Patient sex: M
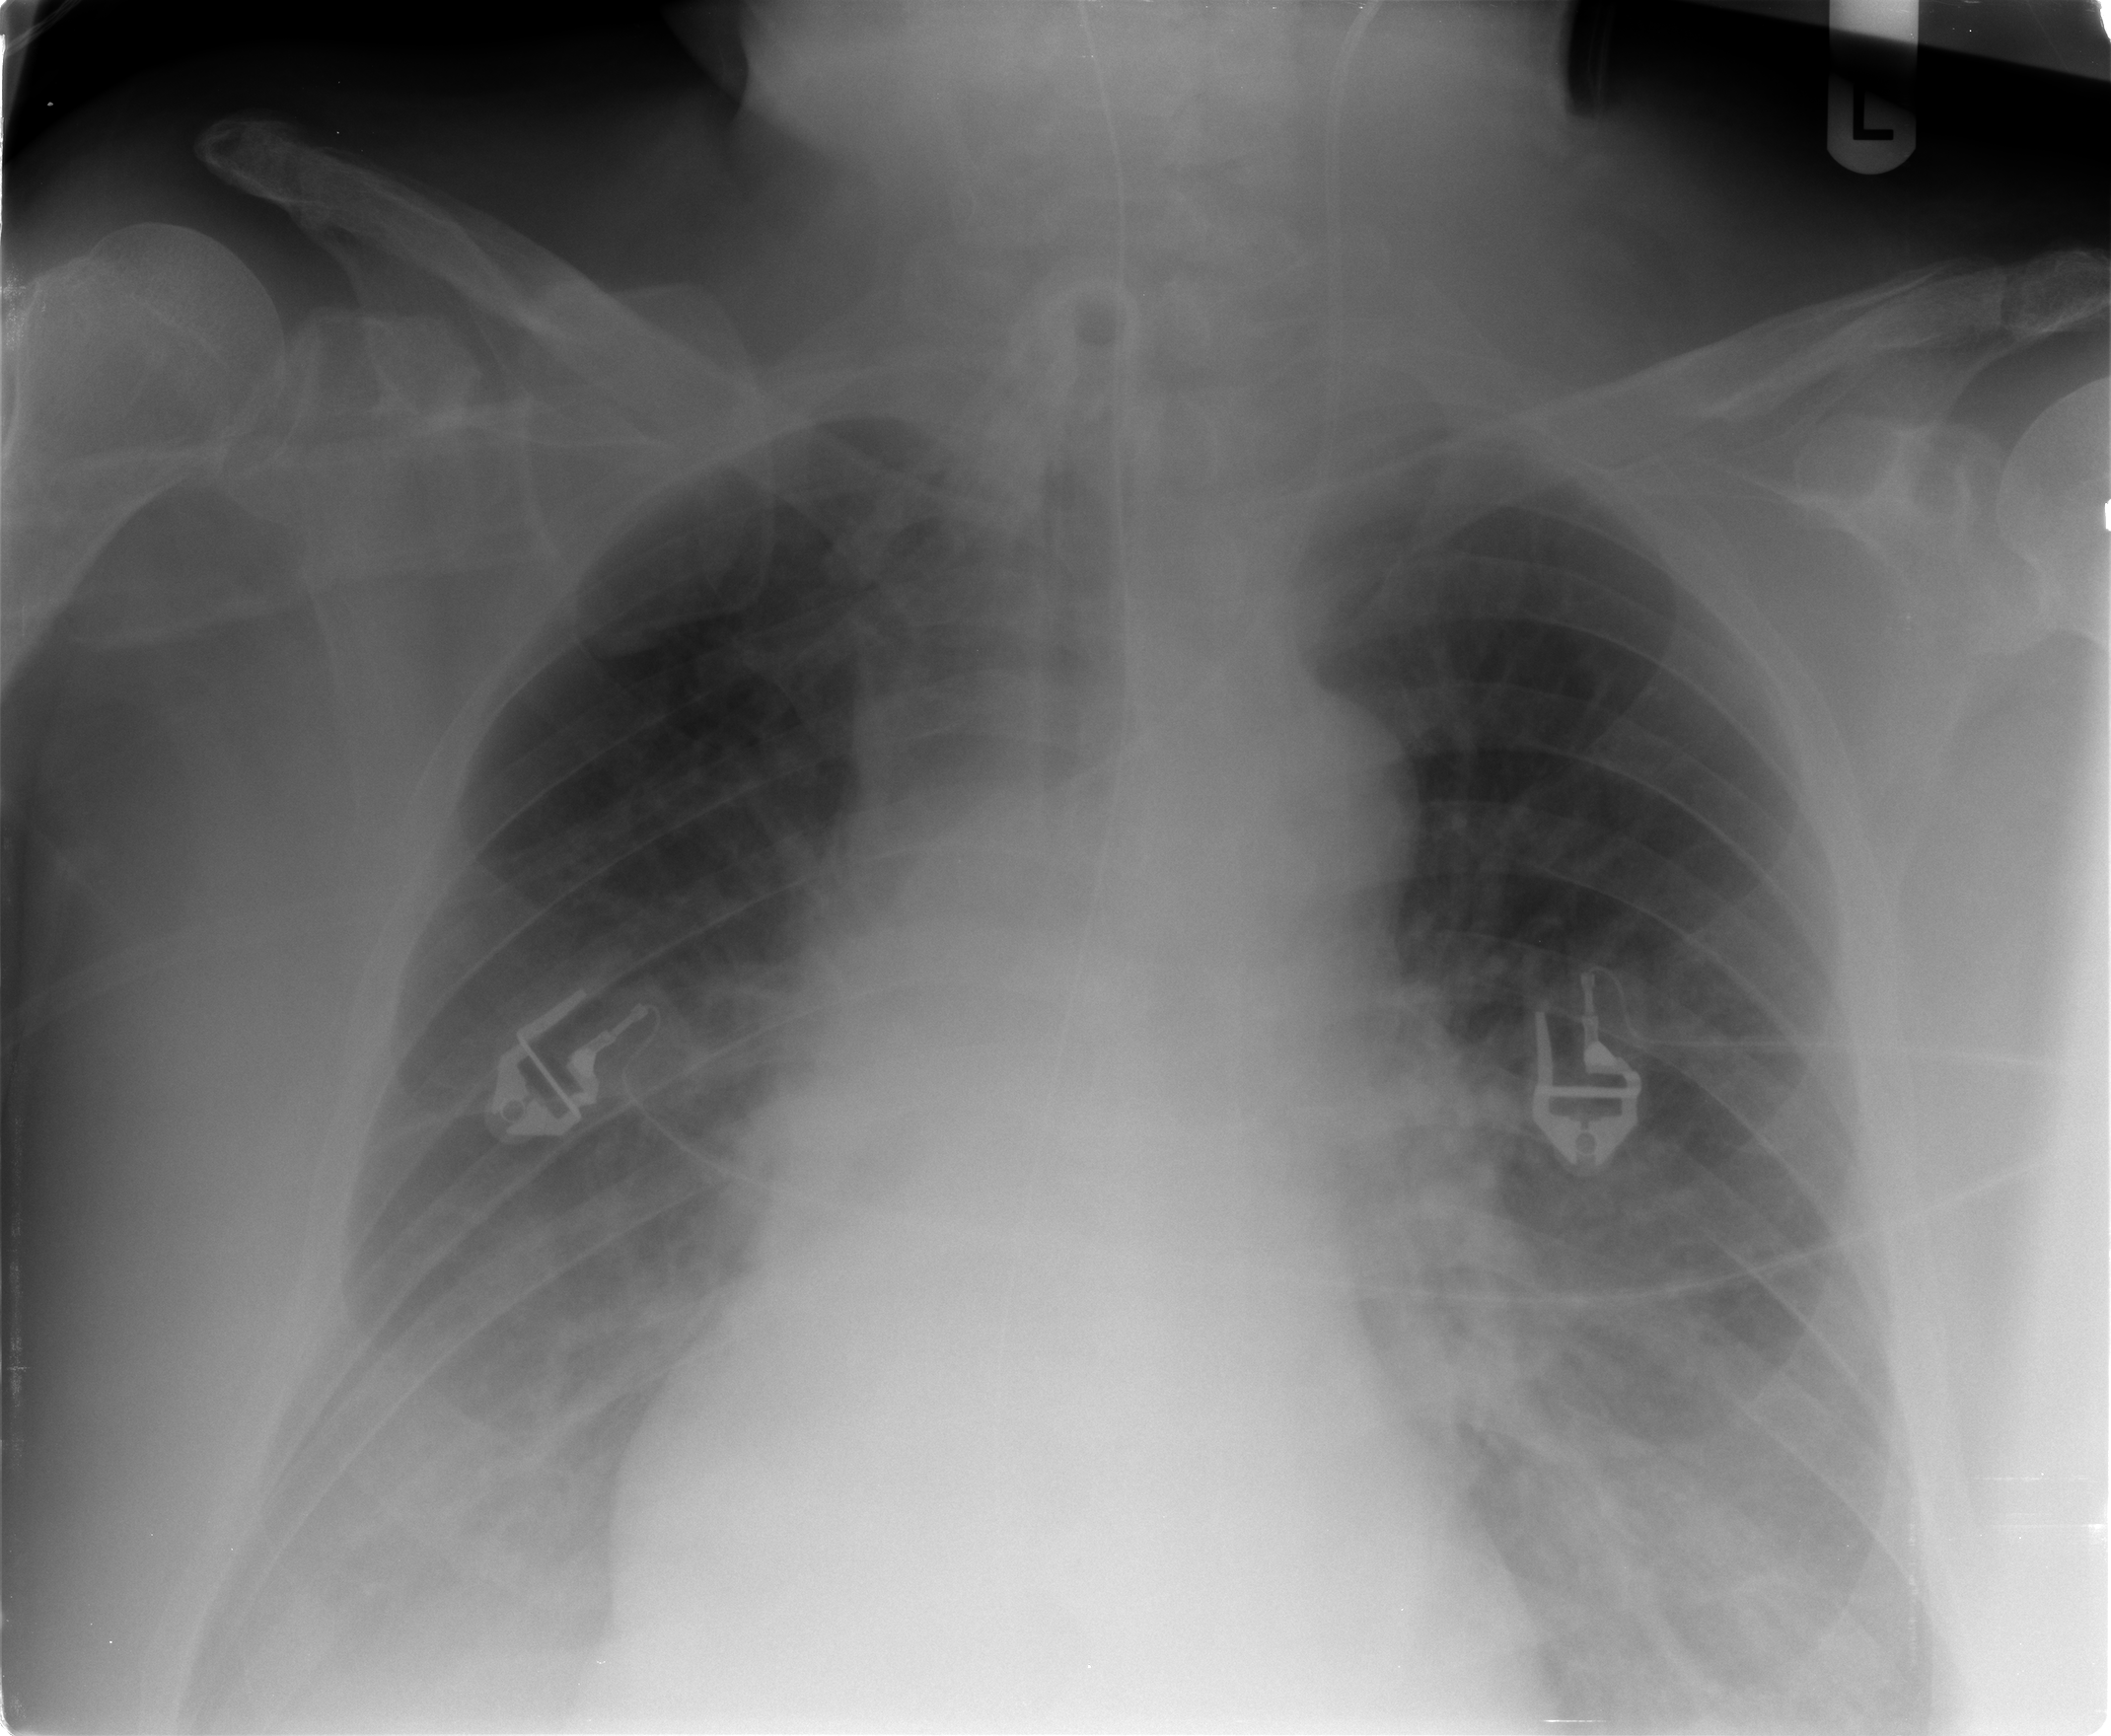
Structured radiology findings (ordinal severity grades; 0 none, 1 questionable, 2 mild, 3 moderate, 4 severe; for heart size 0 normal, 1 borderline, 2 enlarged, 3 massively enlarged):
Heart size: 1
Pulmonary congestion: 2
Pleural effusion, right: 2
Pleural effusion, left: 2
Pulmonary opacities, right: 0
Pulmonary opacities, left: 0
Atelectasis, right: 2
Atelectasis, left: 2